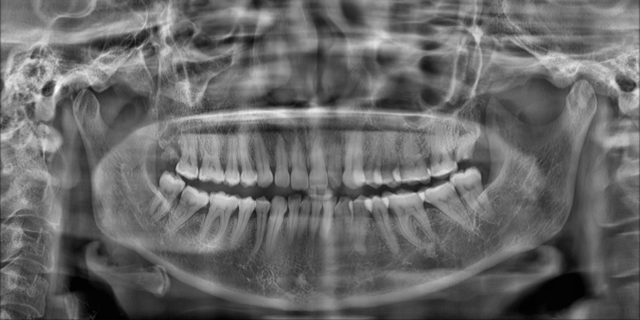
adult